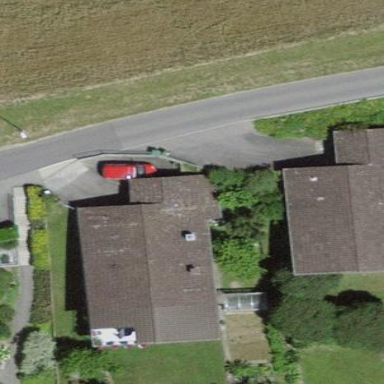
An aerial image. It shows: Residential building.